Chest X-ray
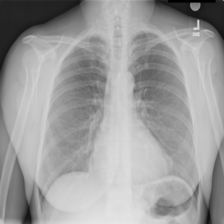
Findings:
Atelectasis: negative
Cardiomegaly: negative
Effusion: negative
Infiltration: negative
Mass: negative
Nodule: negative
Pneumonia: negative
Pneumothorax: negative
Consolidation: negative
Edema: negative
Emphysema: negative
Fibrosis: negative
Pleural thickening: negative
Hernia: negative